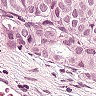
Metastatic tissue present: yes